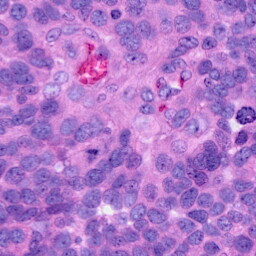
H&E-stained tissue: Ovarian